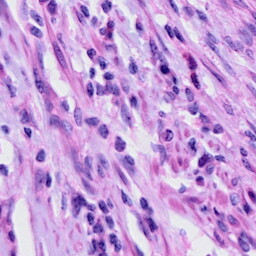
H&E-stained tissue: Cervix